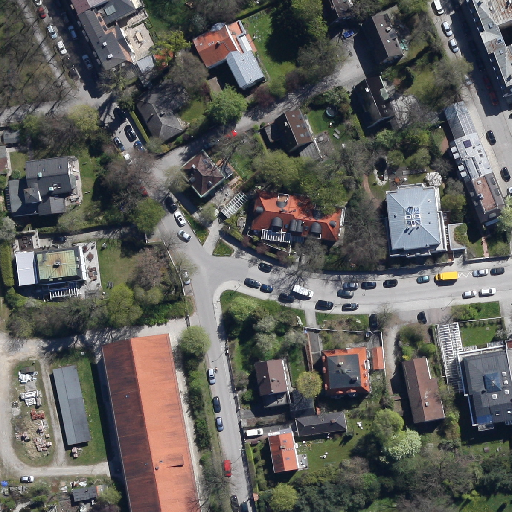
Referring expression: van